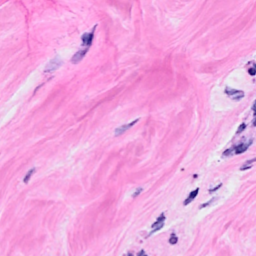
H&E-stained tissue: Breast